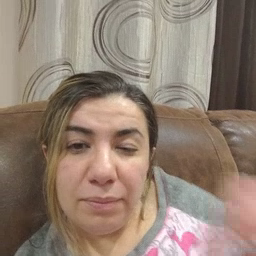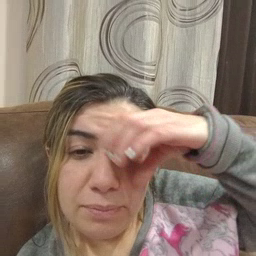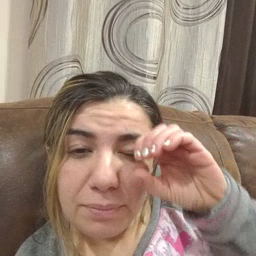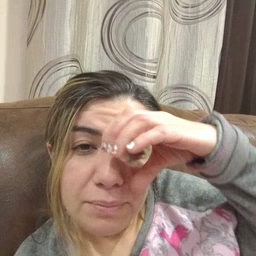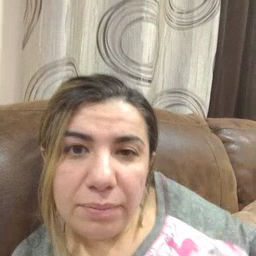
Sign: owl